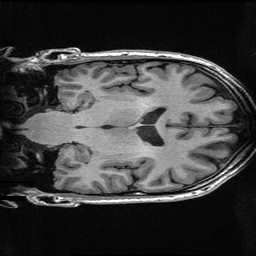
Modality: T1w
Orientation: coronal
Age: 30
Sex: male